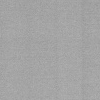
Atmospheric dust classification: dusty